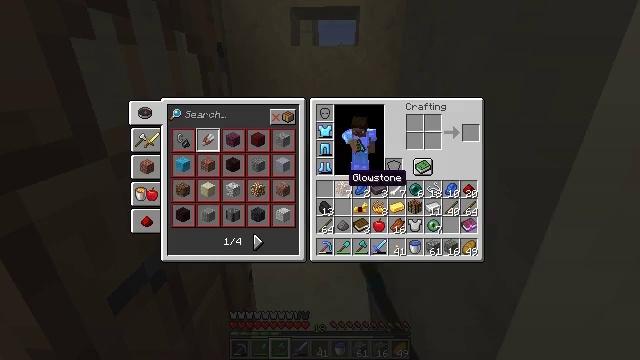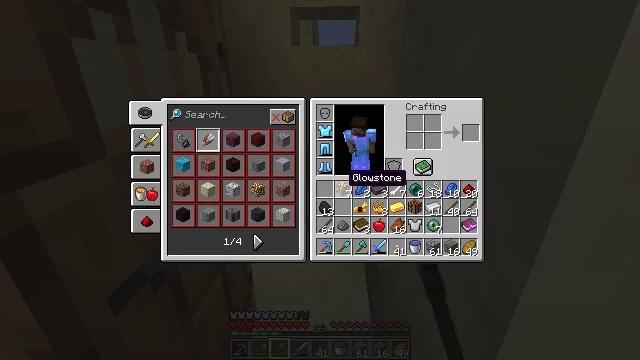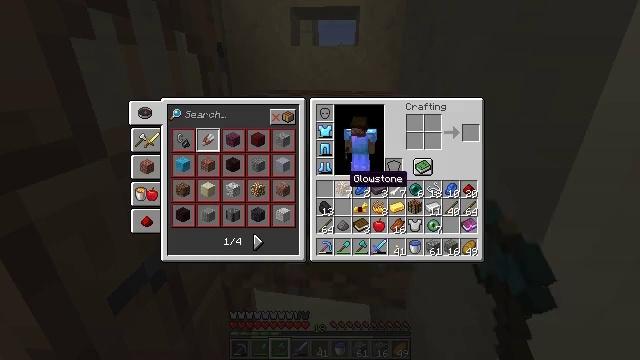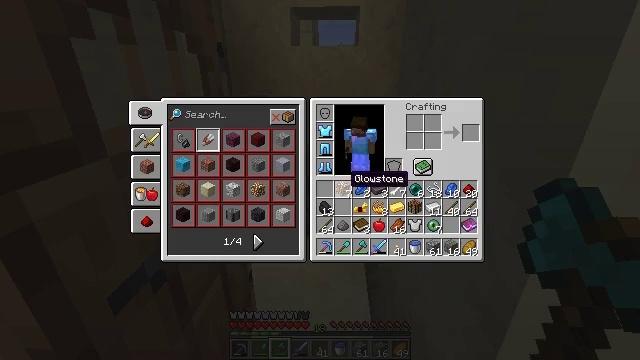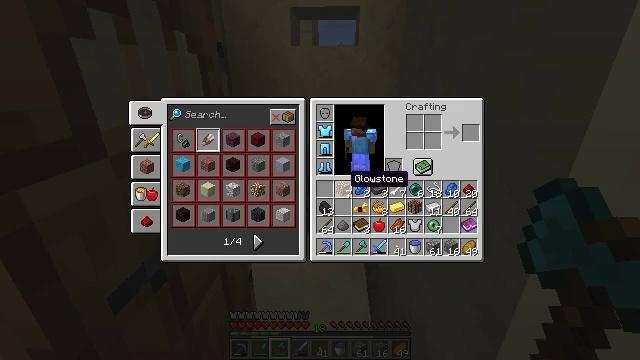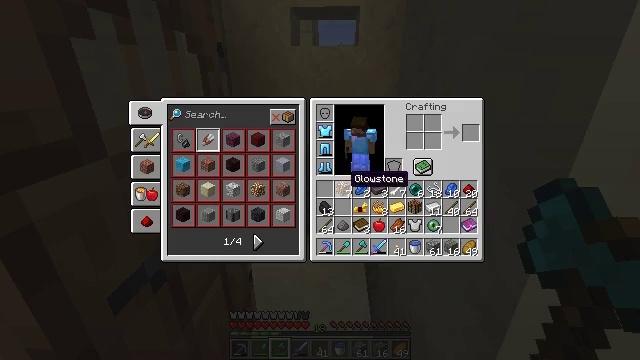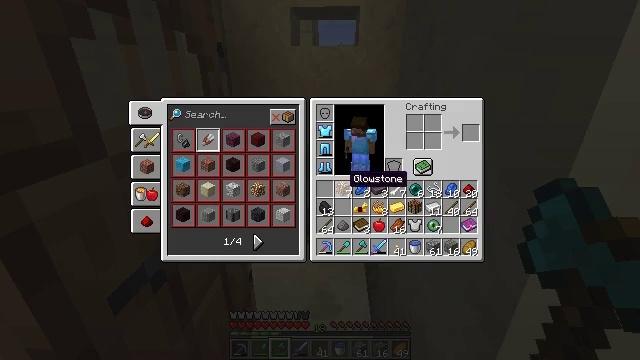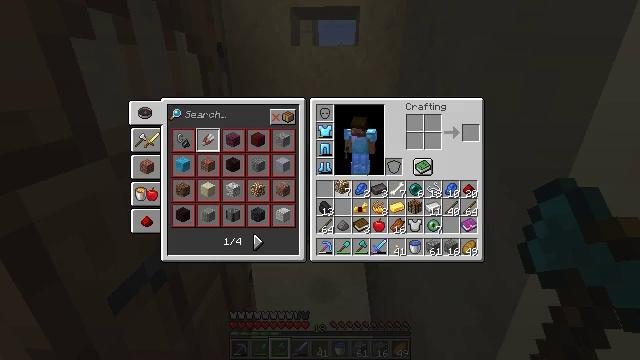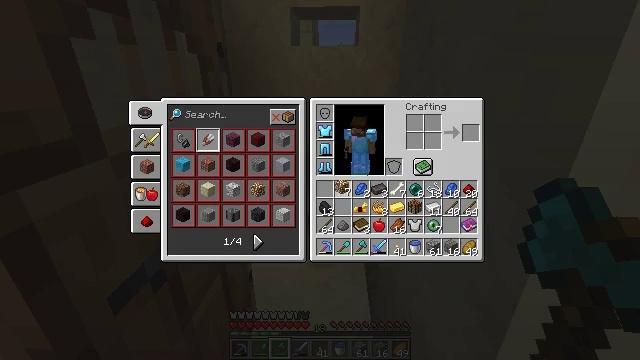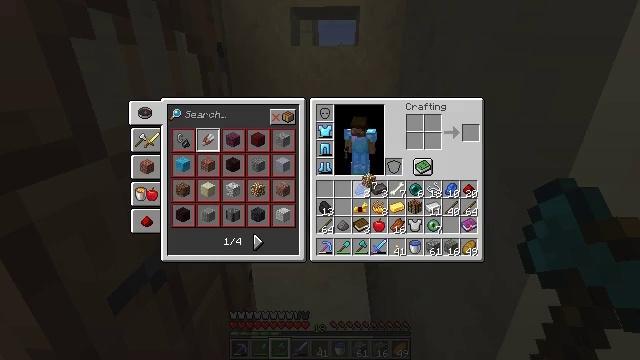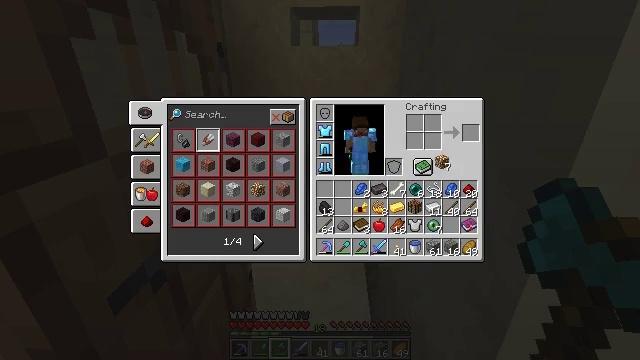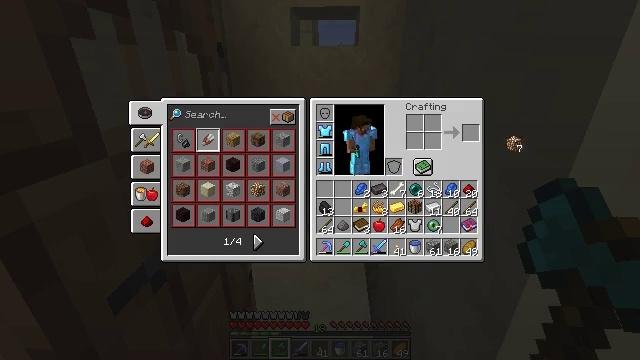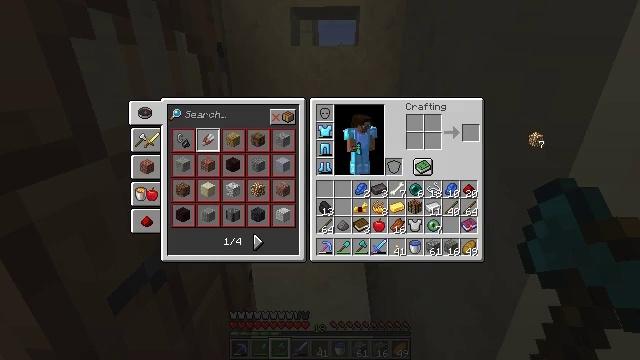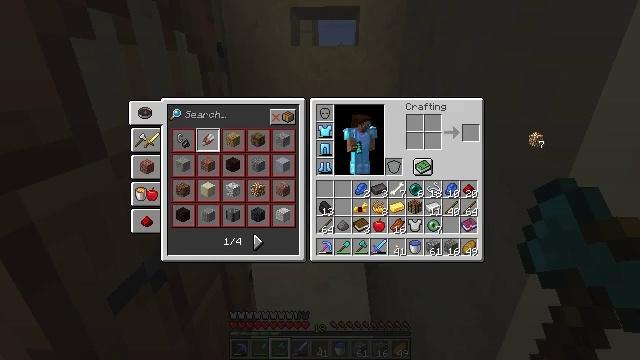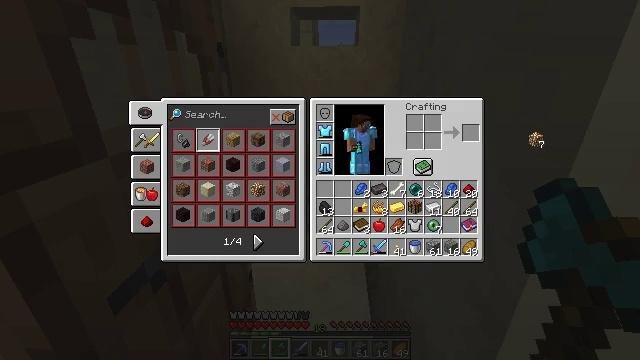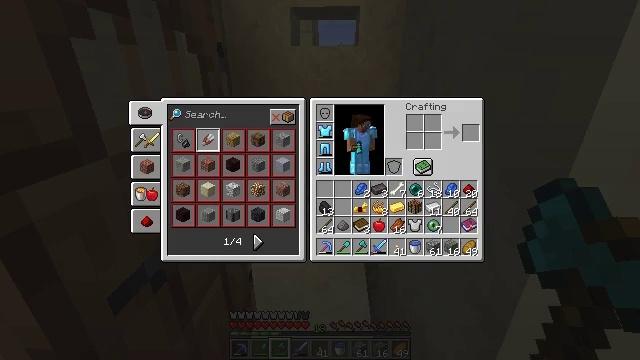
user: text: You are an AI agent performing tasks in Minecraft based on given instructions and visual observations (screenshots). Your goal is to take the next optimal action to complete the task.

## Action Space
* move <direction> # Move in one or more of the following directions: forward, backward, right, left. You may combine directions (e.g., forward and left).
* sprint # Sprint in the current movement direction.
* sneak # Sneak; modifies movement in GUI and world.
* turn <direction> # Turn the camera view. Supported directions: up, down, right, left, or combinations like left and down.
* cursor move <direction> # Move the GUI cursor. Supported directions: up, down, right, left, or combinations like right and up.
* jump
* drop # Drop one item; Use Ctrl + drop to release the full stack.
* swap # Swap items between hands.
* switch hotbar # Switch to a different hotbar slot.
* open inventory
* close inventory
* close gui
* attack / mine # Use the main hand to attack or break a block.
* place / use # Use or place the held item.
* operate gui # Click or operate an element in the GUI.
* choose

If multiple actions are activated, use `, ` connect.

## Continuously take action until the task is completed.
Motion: motion action
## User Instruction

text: Remove a glowstone from the inventory.
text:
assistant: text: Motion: open gui
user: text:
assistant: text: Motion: no_op
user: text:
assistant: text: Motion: no_op
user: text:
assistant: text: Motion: no_op
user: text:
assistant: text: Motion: no_op
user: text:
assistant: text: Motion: no_op
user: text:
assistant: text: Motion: operate gui
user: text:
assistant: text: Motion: operate gui
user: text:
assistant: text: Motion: cursor move right
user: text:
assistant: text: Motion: cursor move right and up
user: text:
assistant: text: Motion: cursor move right and up
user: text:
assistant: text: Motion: cursor move right, operate gui
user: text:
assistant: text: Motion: operate gui
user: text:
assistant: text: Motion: operate gui
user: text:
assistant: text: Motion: no_op
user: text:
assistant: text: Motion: cursor move left and down
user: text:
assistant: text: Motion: cursor move left and down
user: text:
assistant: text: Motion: cursor move left and down
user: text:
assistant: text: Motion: no_op
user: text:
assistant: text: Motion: no_op